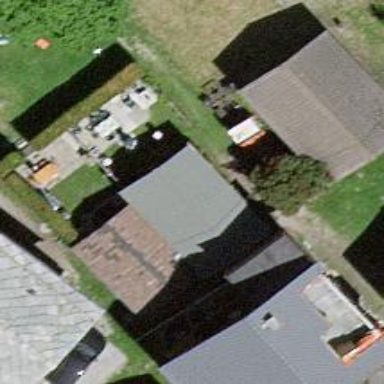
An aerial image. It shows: Shed building.